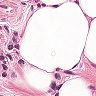
Metastatic tissue present: no